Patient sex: F
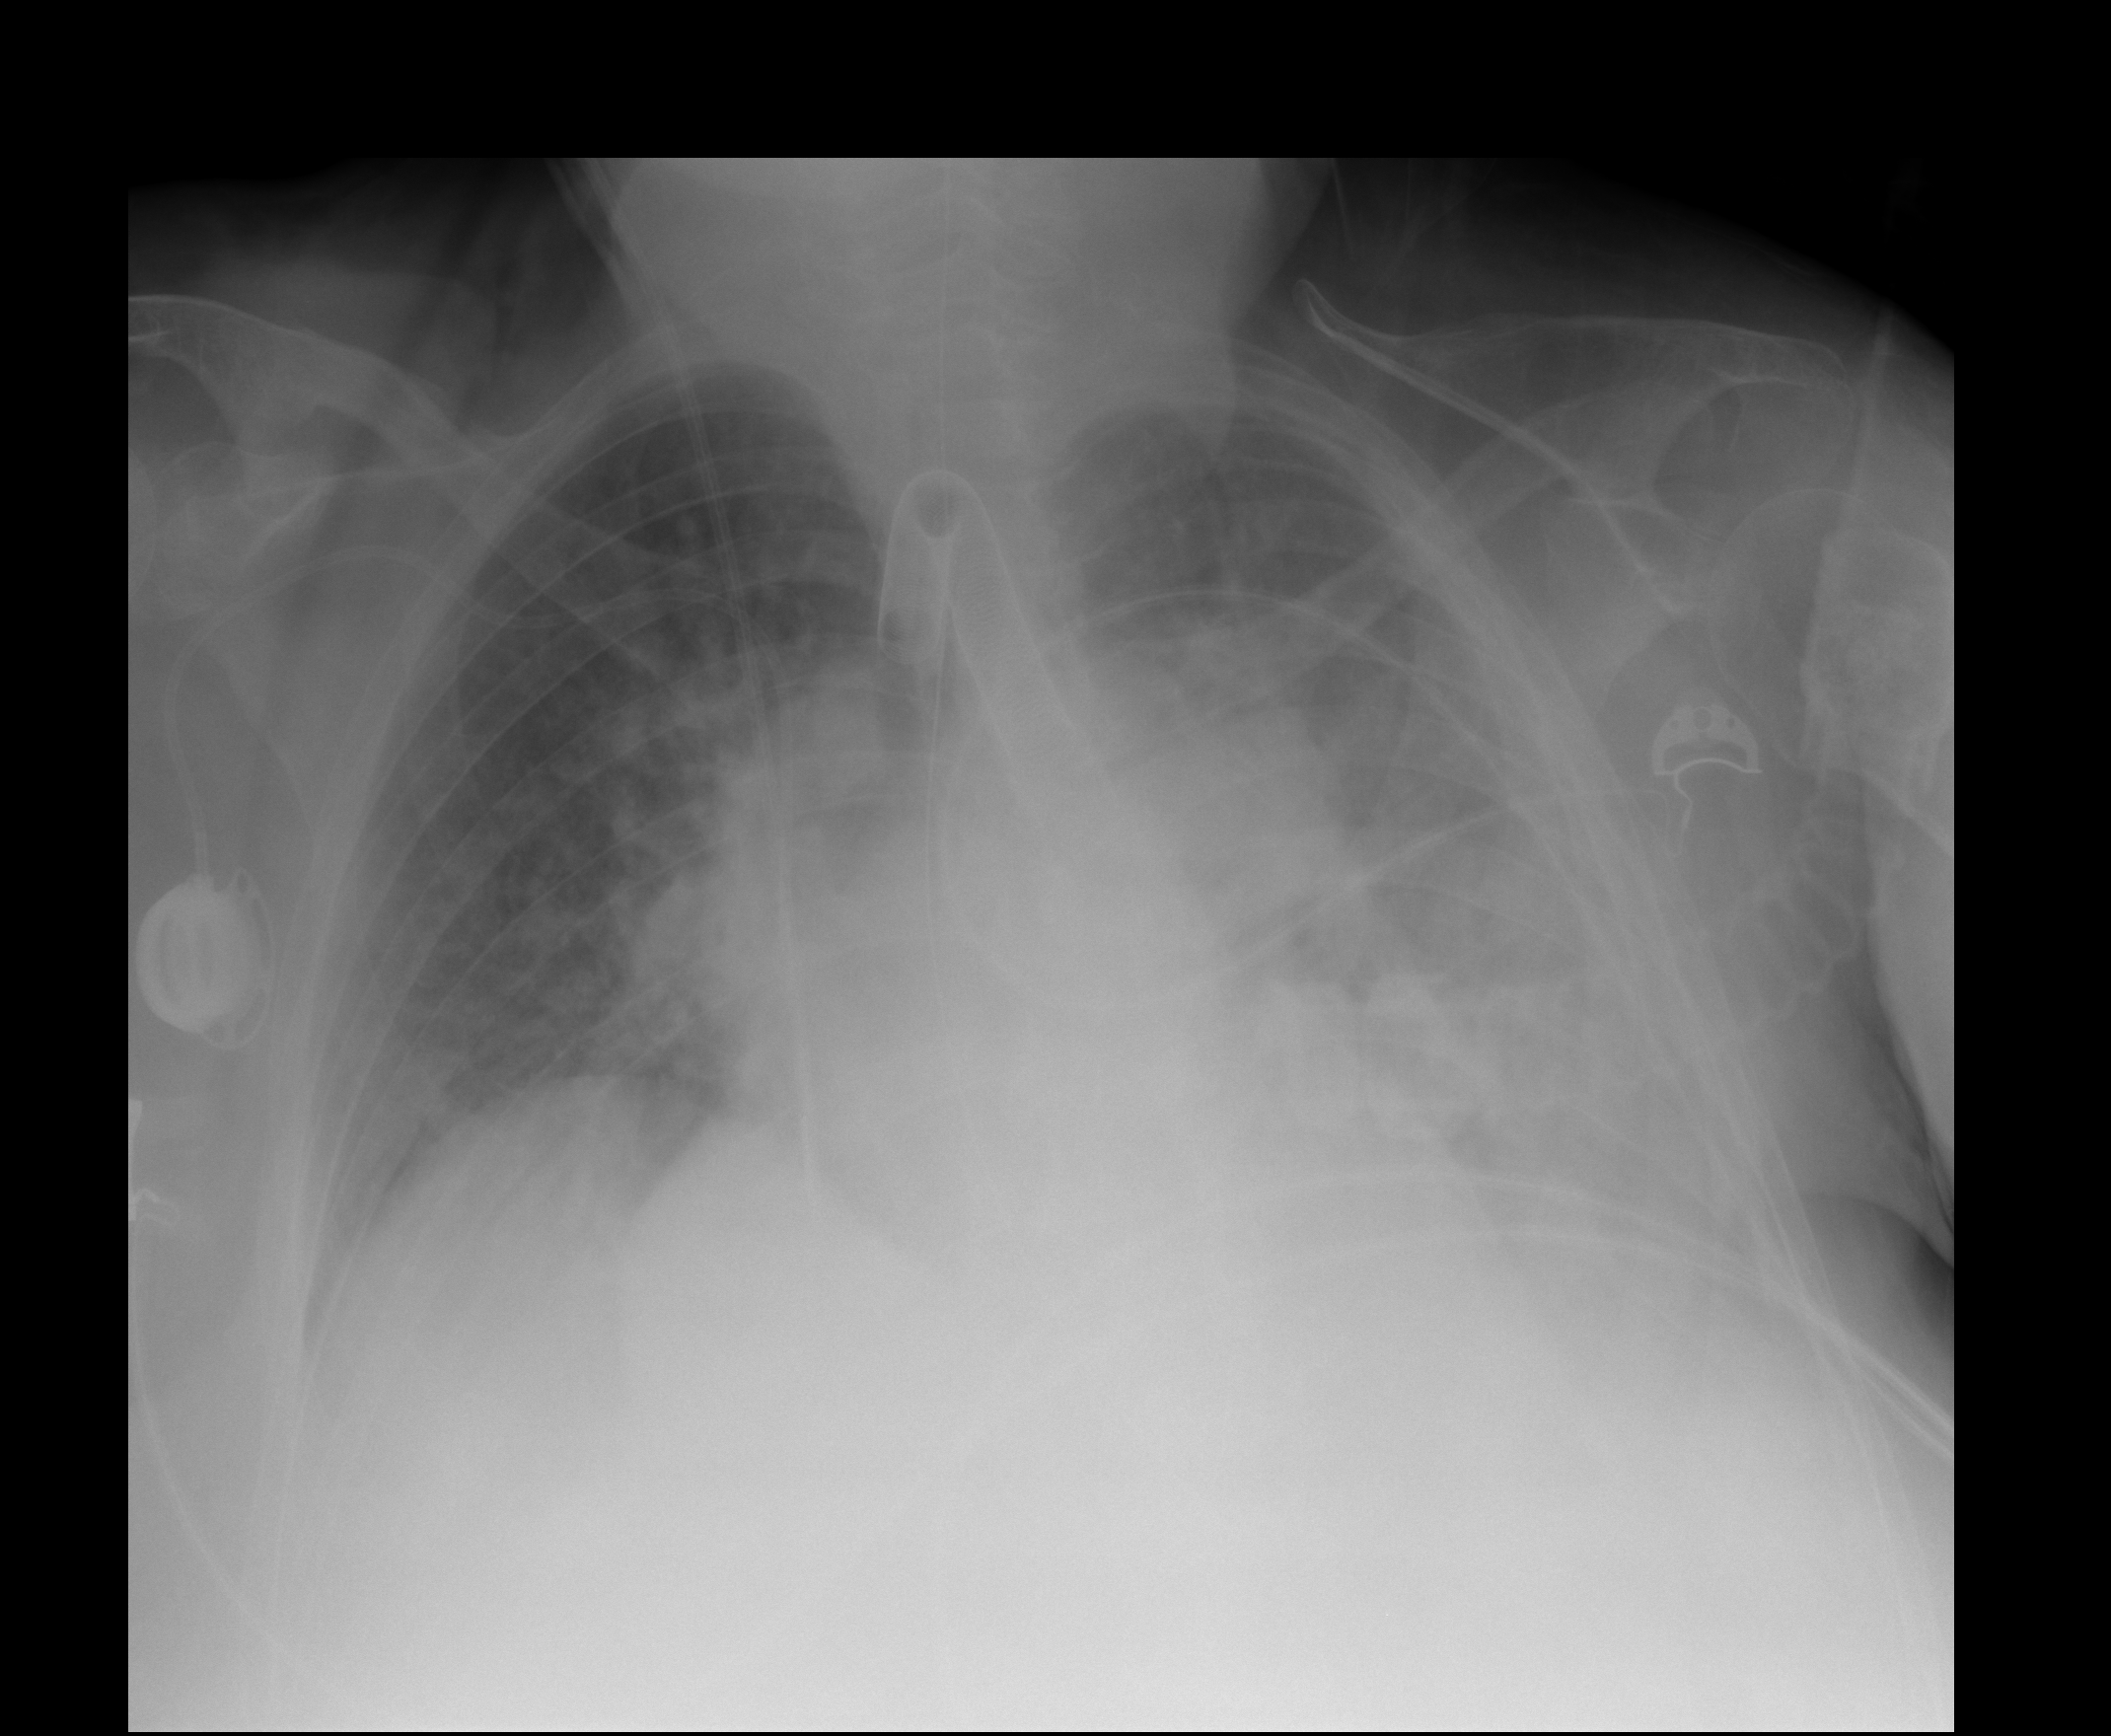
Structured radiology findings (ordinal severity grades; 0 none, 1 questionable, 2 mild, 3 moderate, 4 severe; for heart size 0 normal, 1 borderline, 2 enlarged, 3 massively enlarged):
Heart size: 2
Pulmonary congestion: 2
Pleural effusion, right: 1
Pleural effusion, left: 3
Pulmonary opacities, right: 2
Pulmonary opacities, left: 2
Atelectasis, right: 2
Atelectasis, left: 2